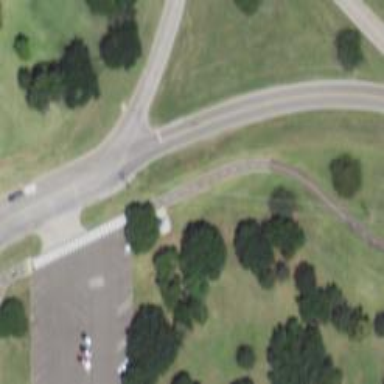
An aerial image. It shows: Stop road.